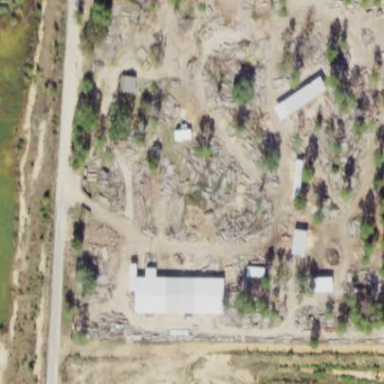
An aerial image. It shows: Industrial area with sawmill.